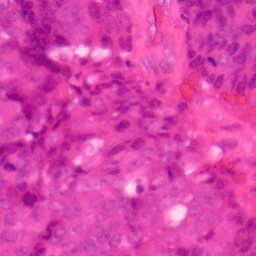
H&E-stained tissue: Colon